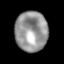
Tissue: lung
Cell type: Epithelial cells
Senescence score: 0.1033
Nuclear area (px): 1279
Mean DAPI intensity: 149.291